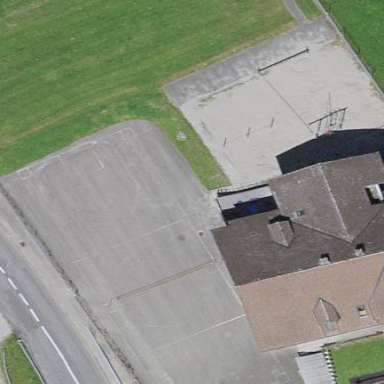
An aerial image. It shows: School.